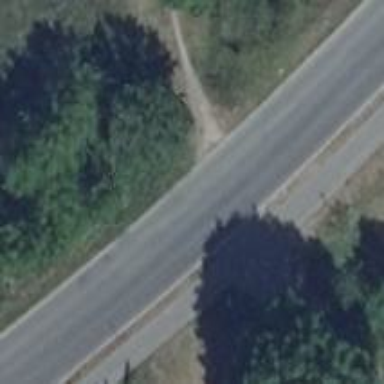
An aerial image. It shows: Tertiary road with asphalt surface.